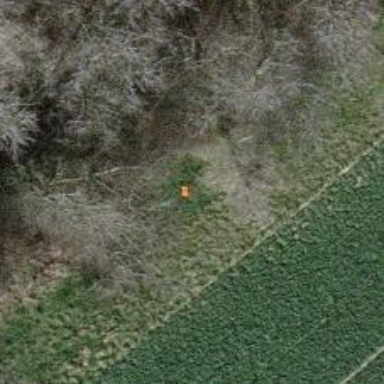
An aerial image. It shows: Aerial marker on support pole.